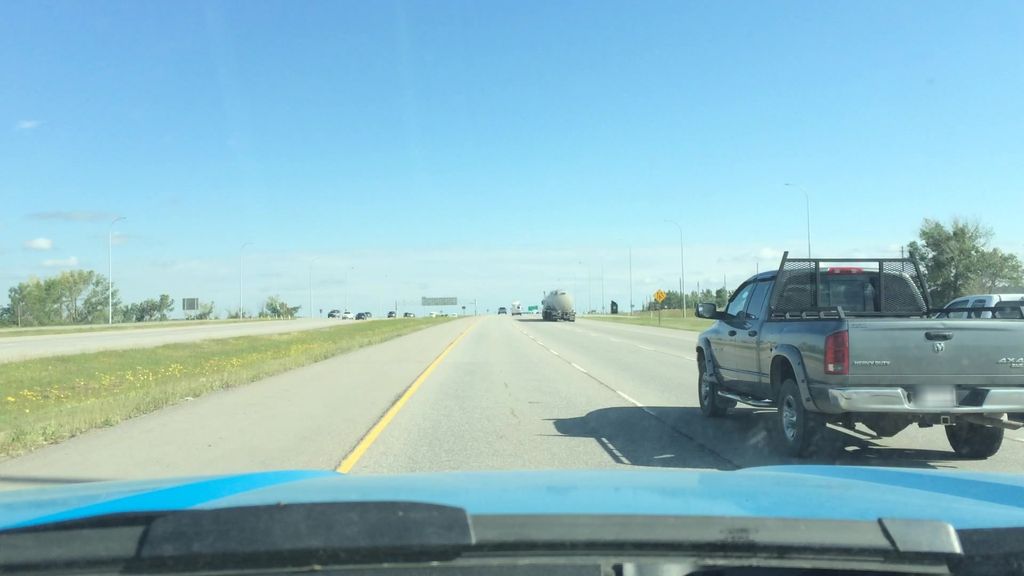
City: calgary